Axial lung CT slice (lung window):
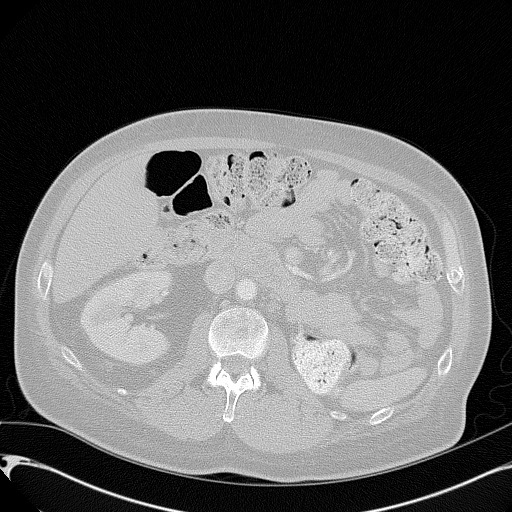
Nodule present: no